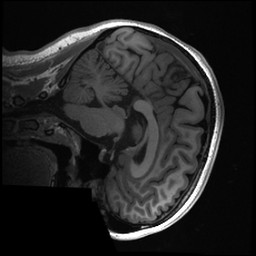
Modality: T1w
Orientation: sagittal
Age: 24
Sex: female